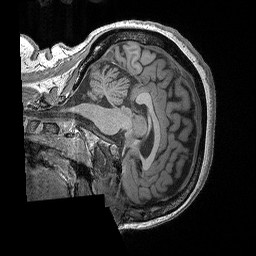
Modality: T1w
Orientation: sagittal
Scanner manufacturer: siemens
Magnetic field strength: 3 T
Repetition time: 2.3 s
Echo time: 0.00298 s